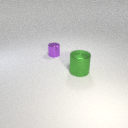
large green metal cylinder in front of small purple metal cylinder